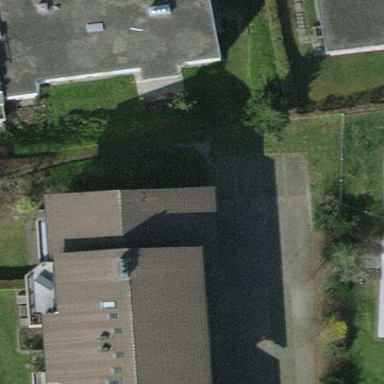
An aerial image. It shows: Gabled roof on building that houses apartments.